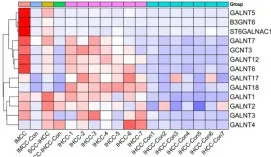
The expression of genes involved in mucin and mucopolysaccharide biosynthesis is up-regulating in IMCC. And of mucopolysaccharide synthesis-related genes.
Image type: chart (chart)